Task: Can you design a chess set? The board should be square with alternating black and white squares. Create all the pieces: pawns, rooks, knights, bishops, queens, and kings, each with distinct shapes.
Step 2832:
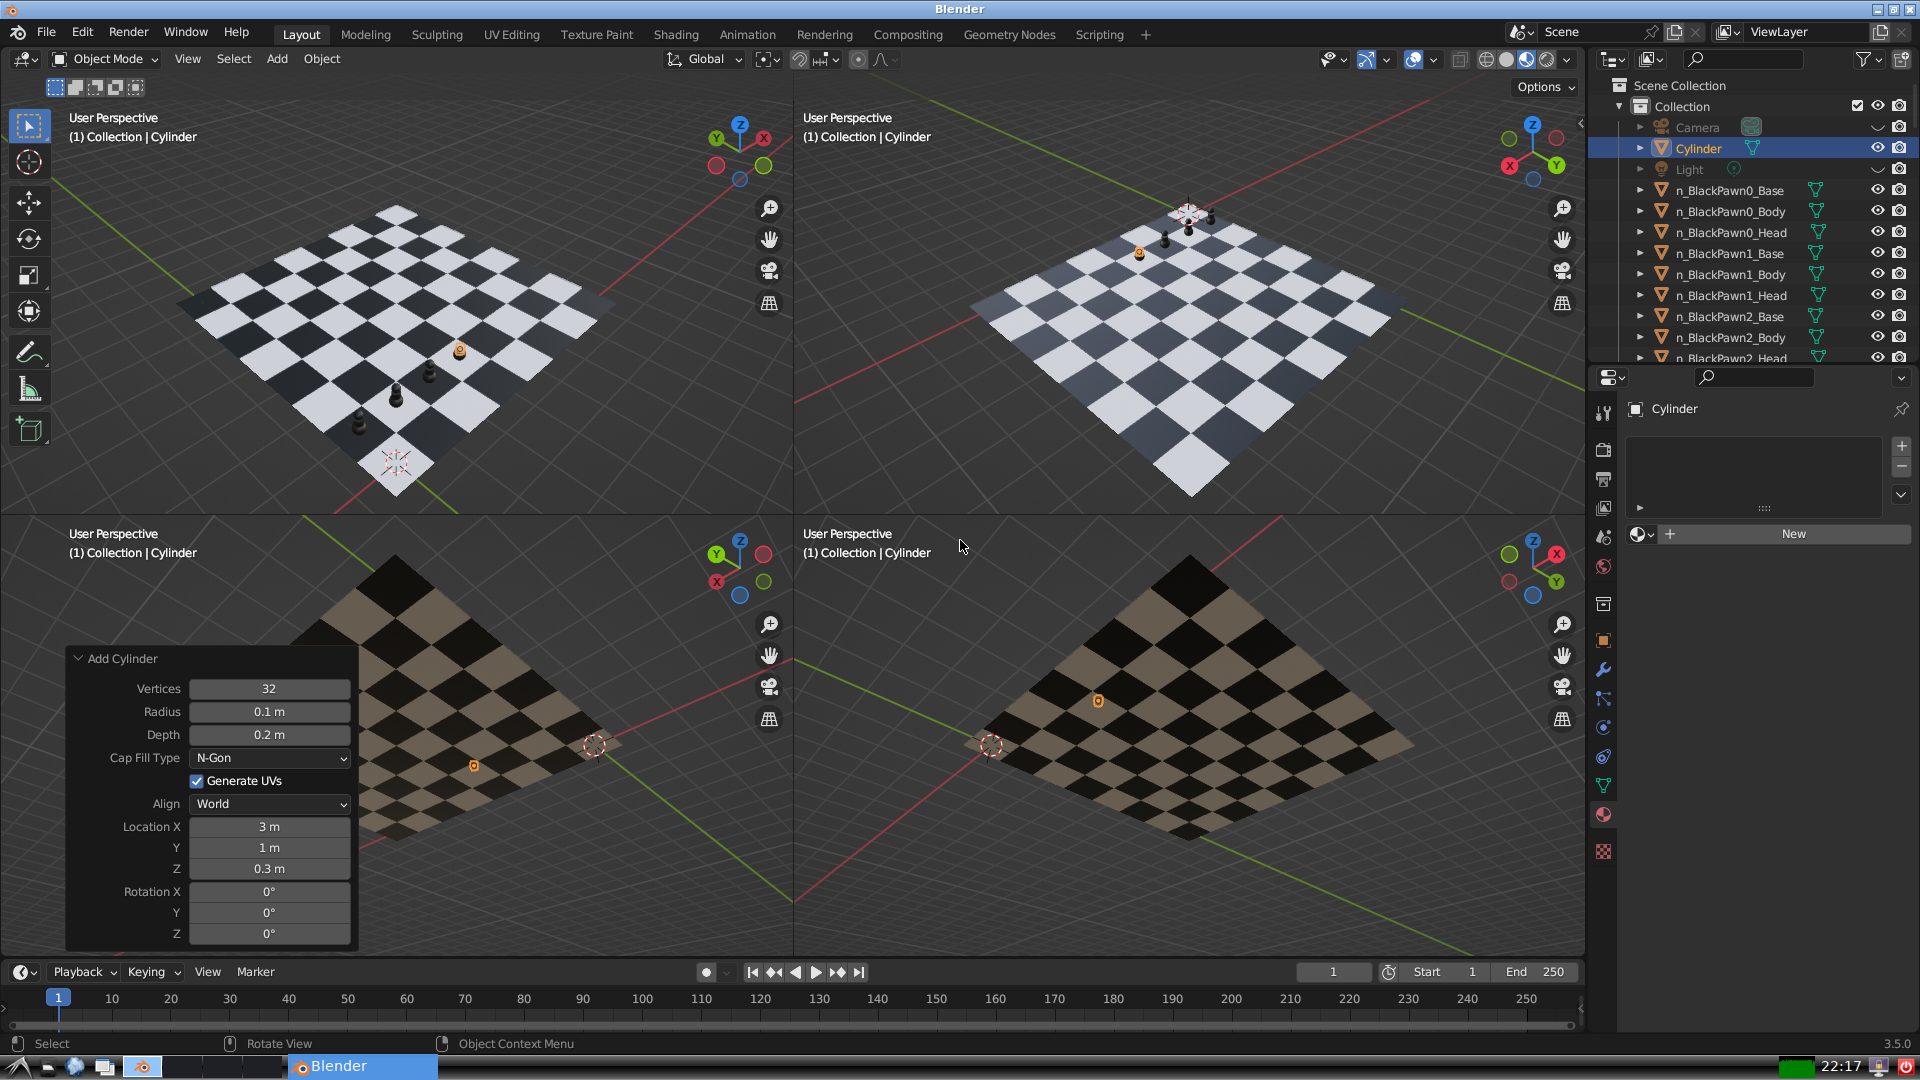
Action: {"mouse_move": [1608, 631]}